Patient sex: M
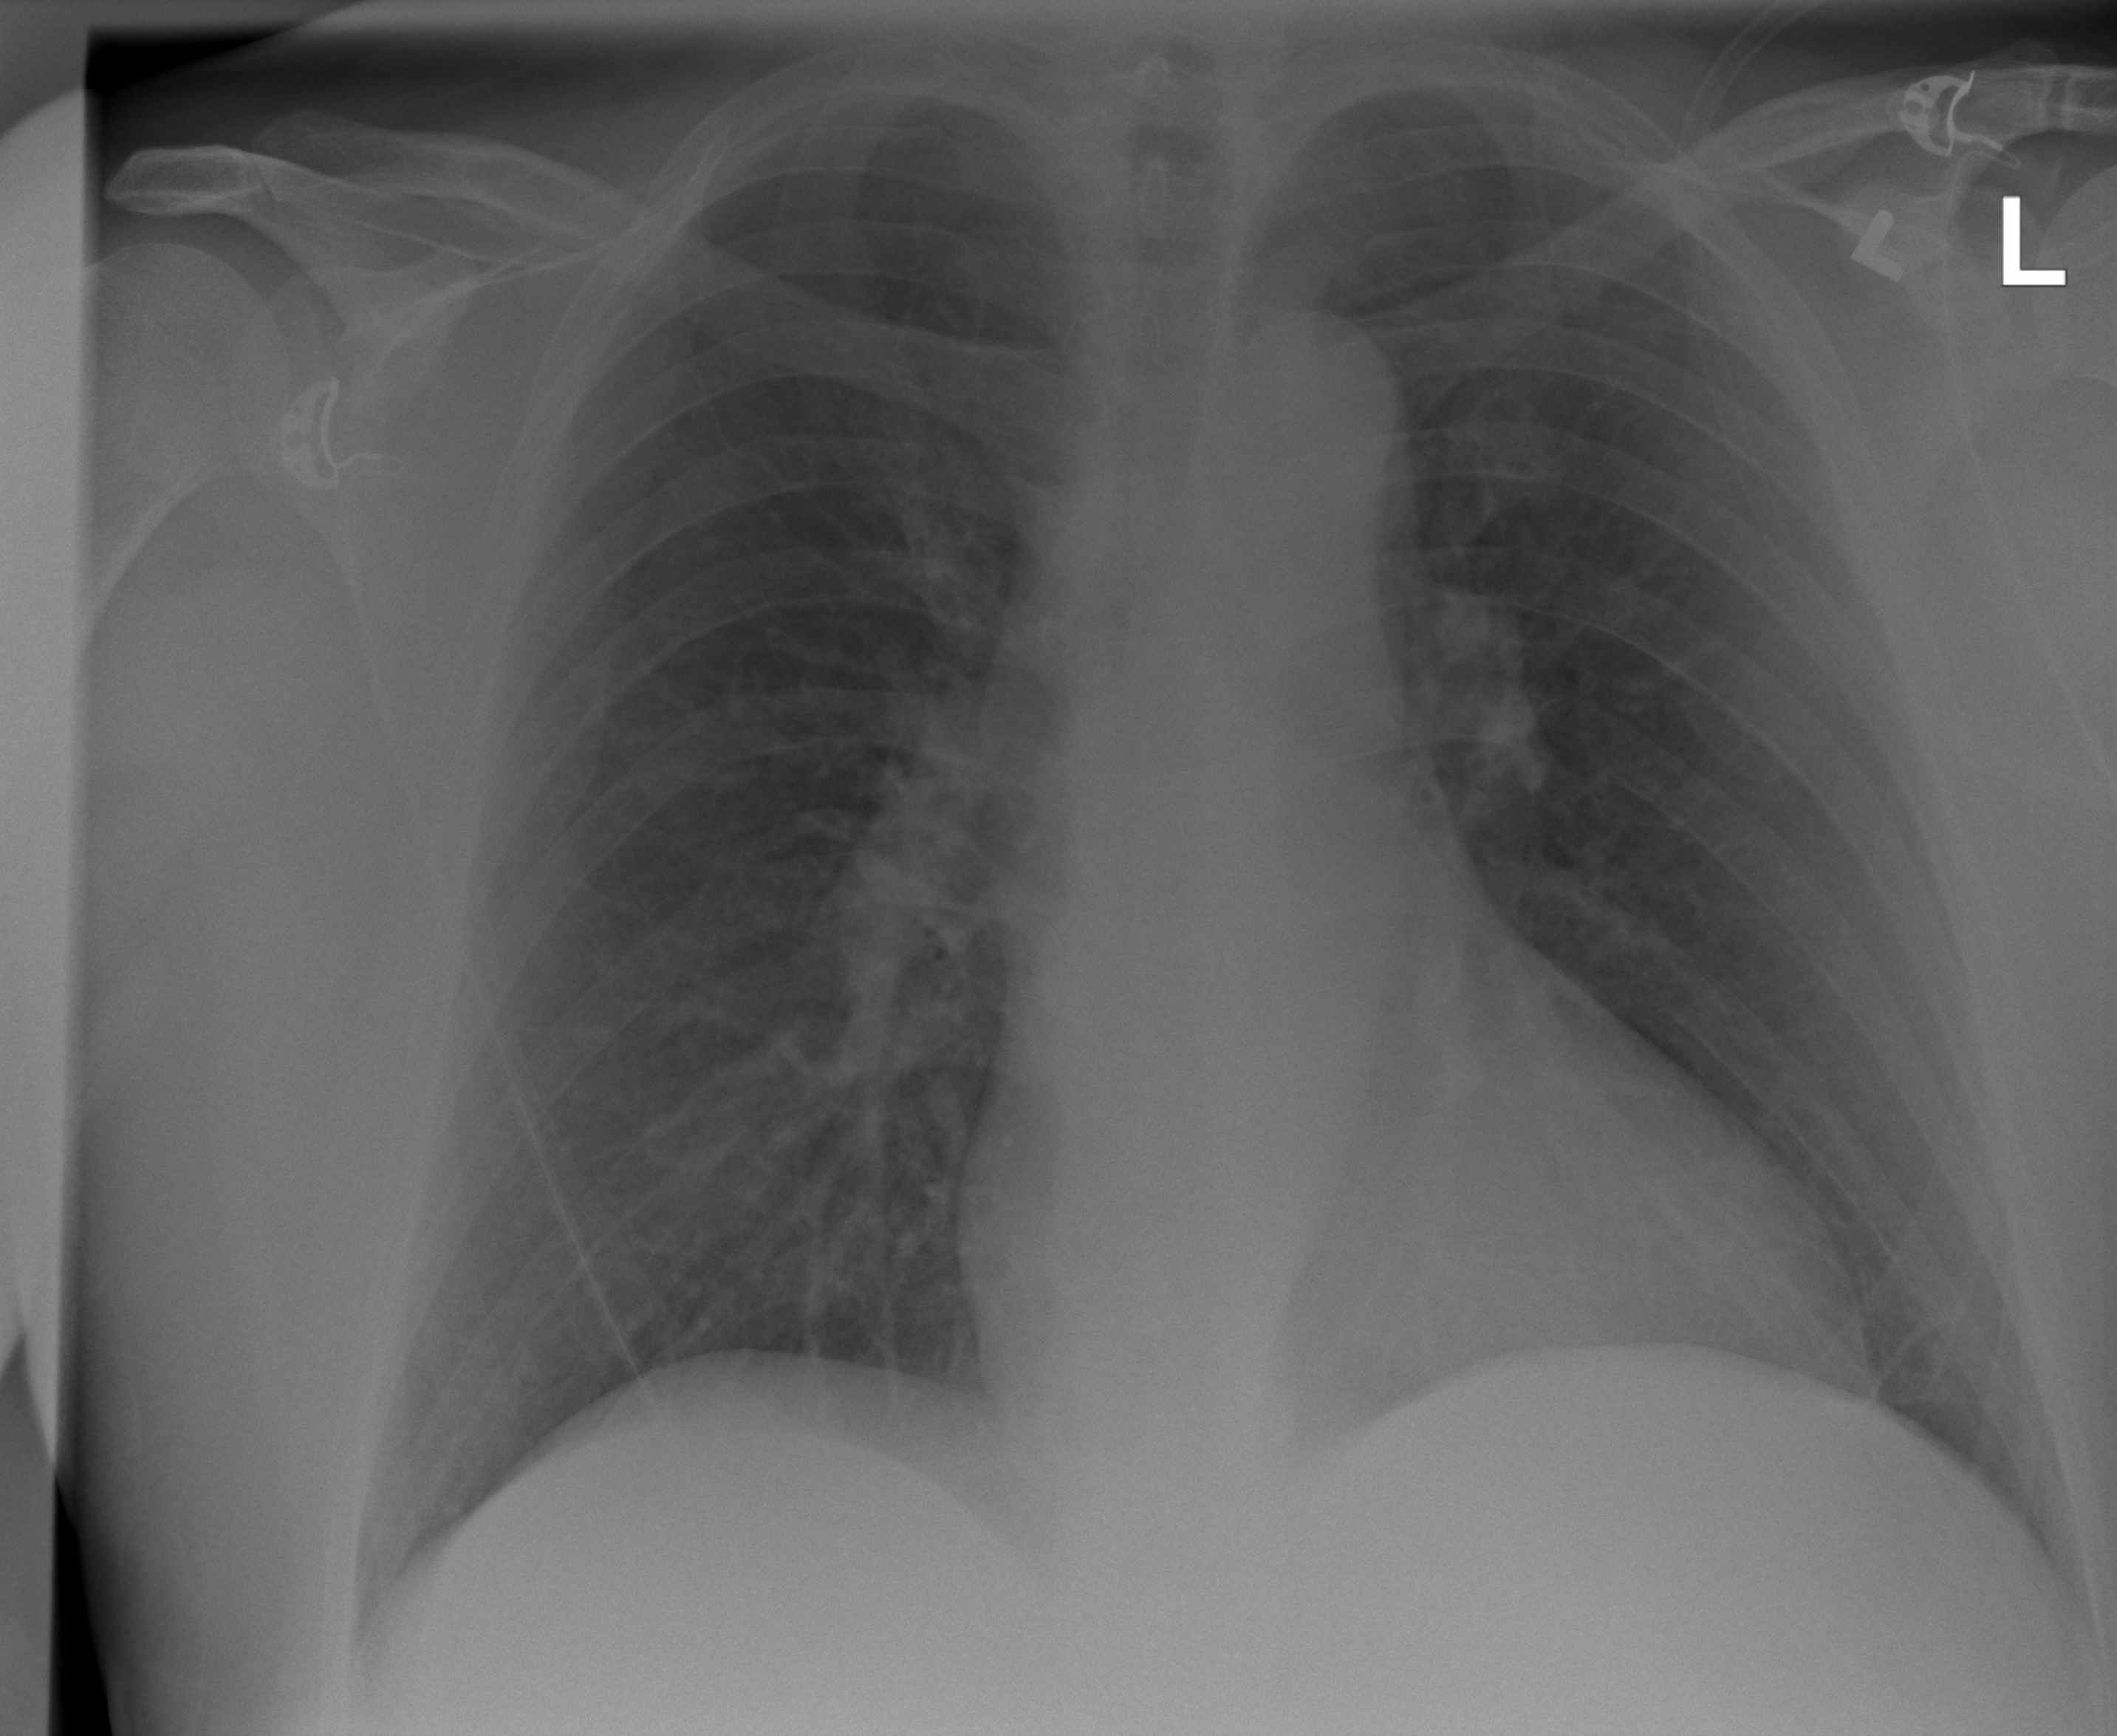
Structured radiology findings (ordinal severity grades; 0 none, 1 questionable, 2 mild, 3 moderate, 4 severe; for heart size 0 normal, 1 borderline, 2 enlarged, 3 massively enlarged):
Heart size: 2
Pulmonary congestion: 0
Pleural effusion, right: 0
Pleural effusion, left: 0
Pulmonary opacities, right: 0
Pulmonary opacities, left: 0
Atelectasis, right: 2
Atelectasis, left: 2